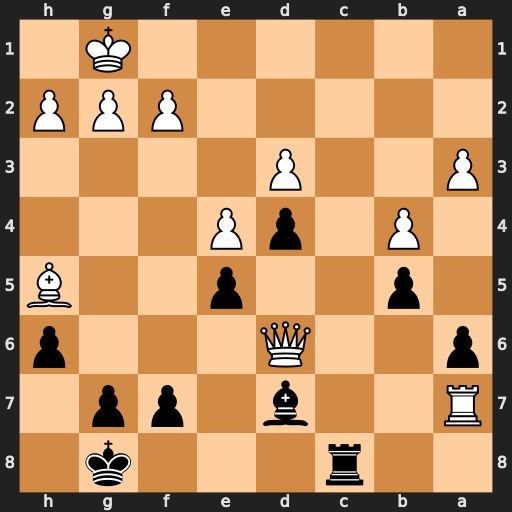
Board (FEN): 2r3k1/R2b1pp1/p2Q3p/1p2p2B/1P1pP3/P2P4/5PPP/6K1
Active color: b
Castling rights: -
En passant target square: -
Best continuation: Rc1+ Bd1 Rxd1#